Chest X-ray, PA view. Patient: 43 years old, sex F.
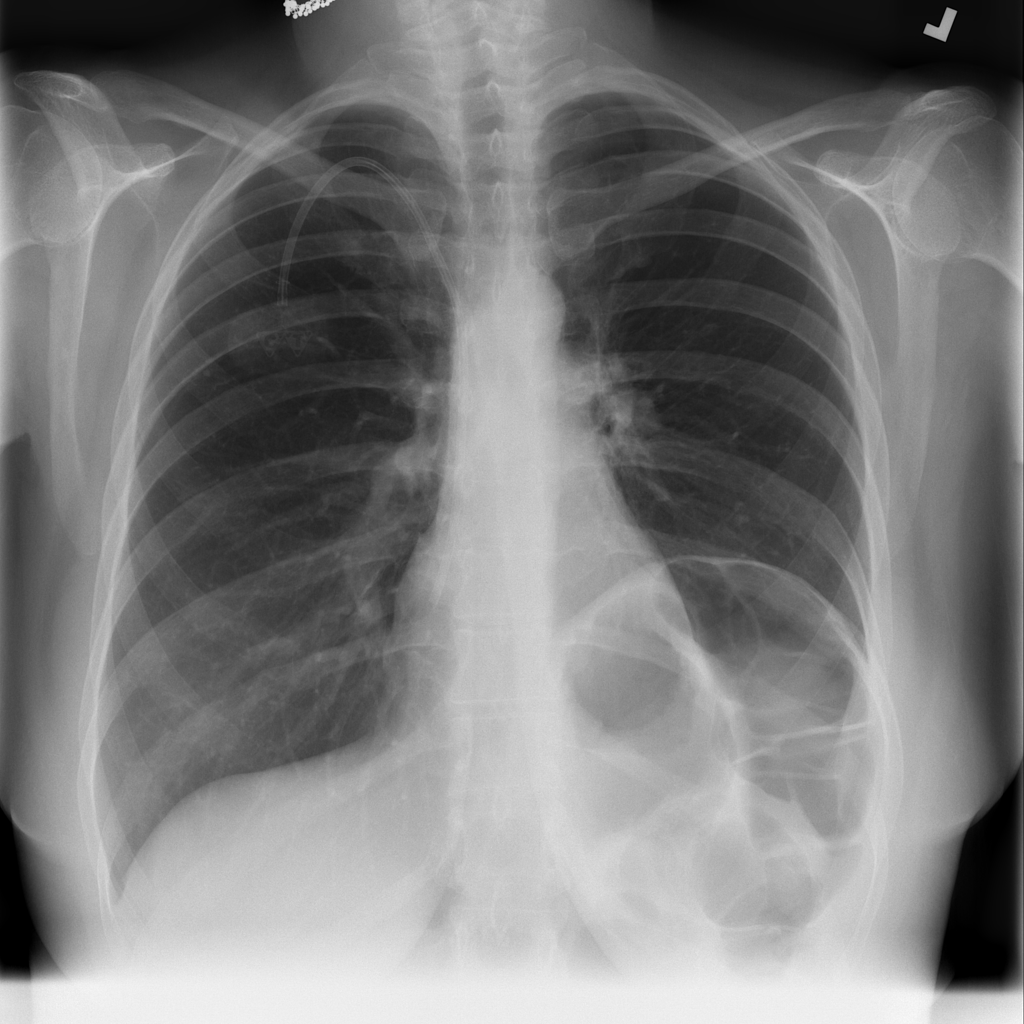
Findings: No Finding